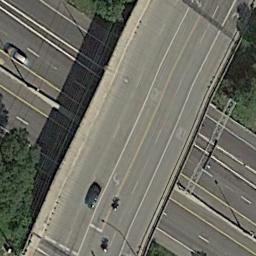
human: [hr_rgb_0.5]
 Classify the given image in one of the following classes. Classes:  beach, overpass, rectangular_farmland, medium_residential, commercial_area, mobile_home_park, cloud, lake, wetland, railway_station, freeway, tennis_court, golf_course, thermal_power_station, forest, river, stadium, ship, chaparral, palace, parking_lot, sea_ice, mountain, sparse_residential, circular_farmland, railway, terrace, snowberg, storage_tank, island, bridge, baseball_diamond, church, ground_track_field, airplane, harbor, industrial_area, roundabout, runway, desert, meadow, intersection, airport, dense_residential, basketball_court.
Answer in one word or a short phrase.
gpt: overpass